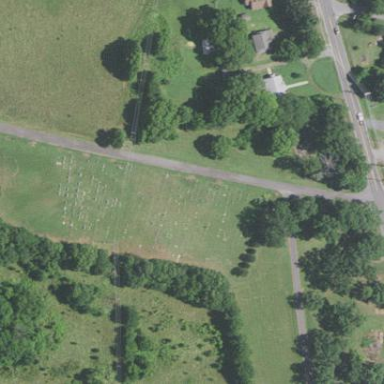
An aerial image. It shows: Graveyard.